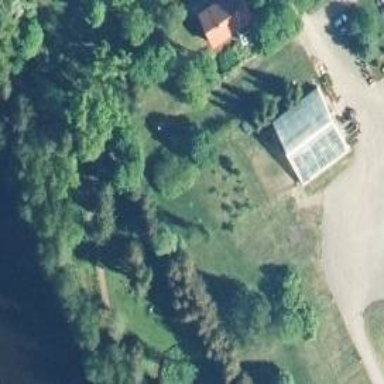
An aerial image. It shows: Disc golf basket.